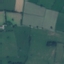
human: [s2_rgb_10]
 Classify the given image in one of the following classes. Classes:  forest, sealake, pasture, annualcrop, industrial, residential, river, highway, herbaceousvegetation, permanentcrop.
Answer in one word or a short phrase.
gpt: Pasture